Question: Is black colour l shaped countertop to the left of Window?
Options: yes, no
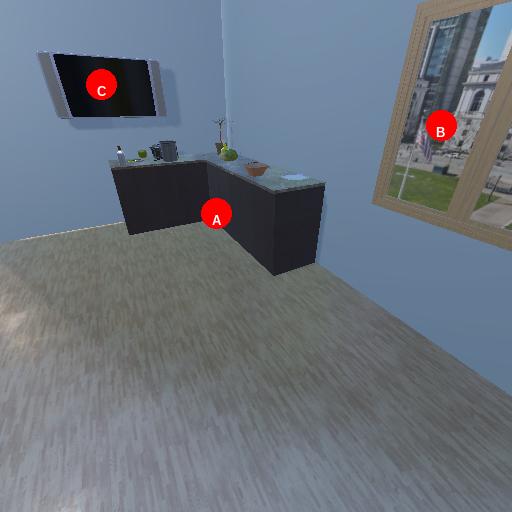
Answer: yes